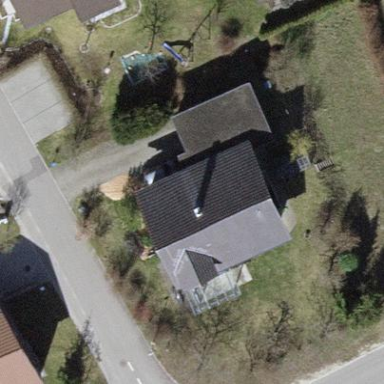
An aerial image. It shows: Simple house.